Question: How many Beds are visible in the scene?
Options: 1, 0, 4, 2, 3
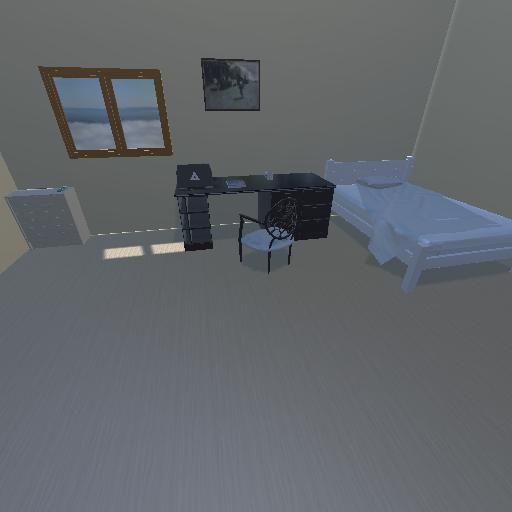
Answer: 1